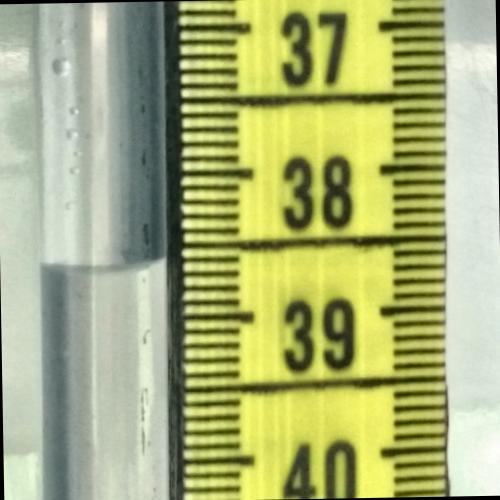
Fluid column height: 38.6 cm